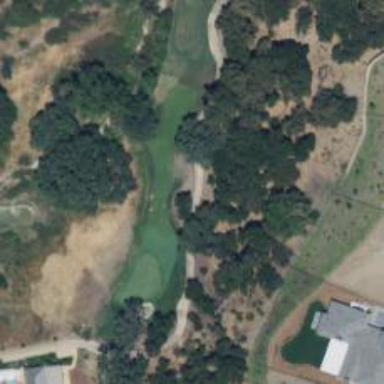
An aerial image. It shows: Pathway for golfing.